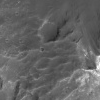
Atmospheric dust classification: not_dusty